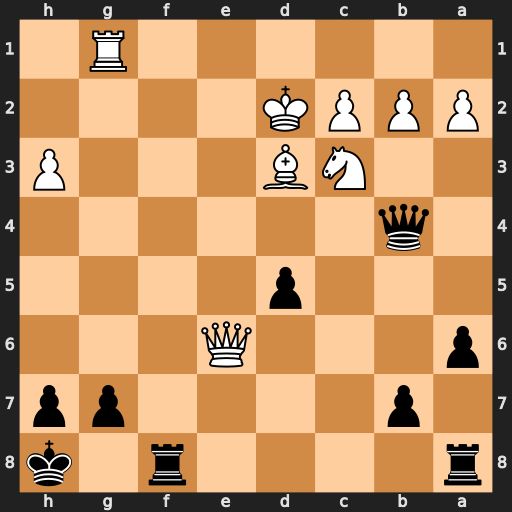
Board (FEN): r4r1k/1p4pp/p3Q3/3p4/1q6/2NB3P/PPPK4/6R1
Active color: b
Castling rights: -
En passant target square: -
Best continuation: d4 Qg4 dxc3+